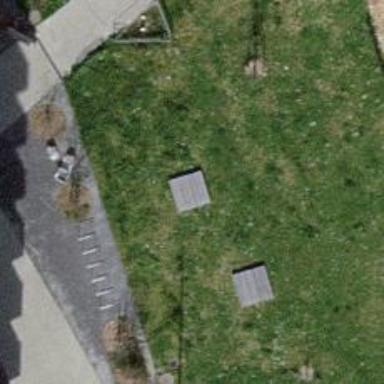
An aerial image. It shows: Picnic table located in leisure land area.